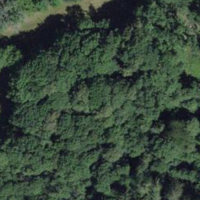
EUNIS habitat code: 41
Species observed at this site:
Phytolacca americana